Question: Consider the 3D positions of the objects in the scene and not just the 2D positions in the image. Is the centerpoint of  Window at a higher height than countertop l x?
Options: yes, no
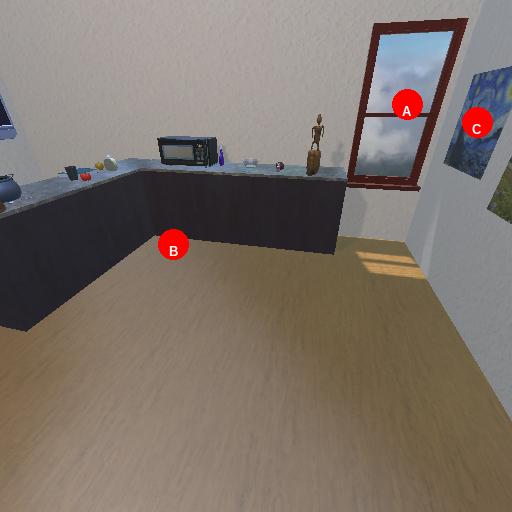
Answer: yes